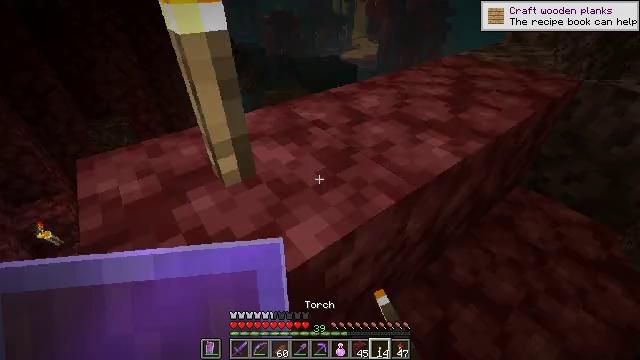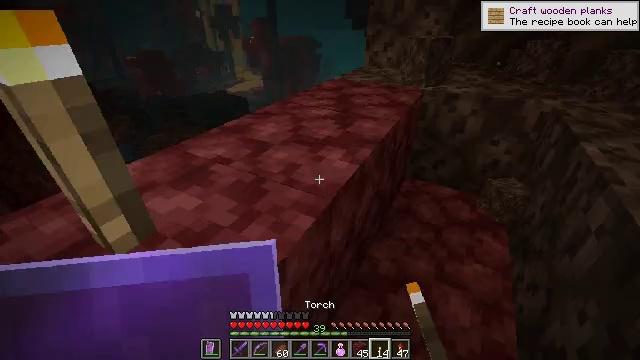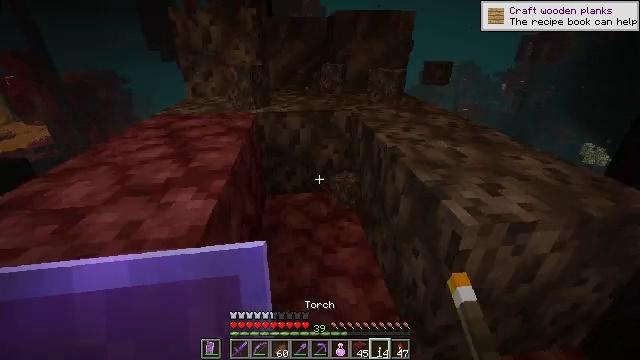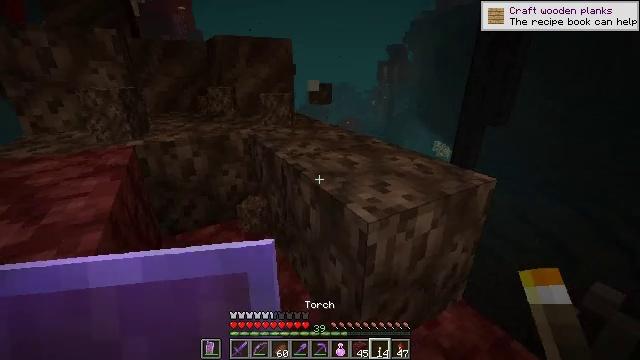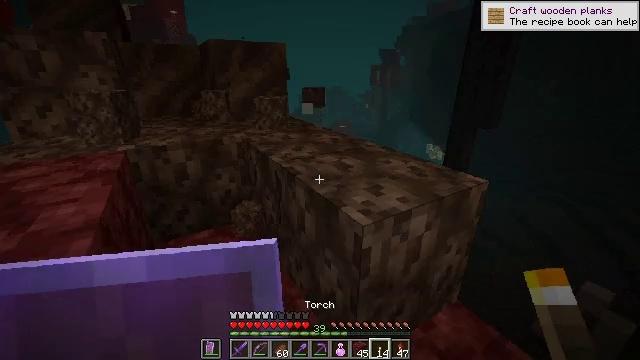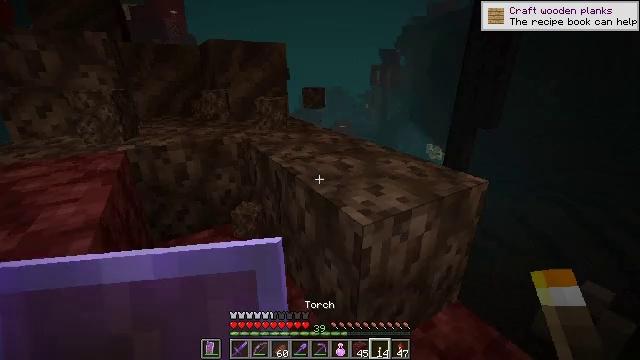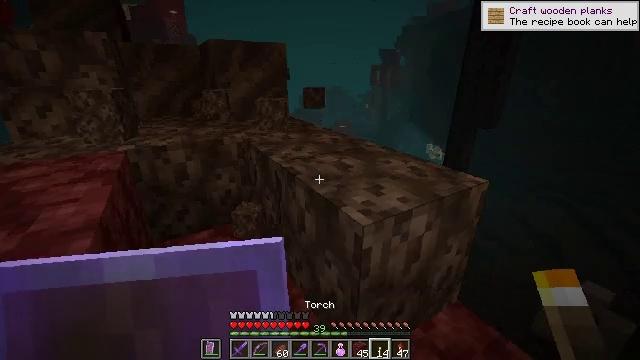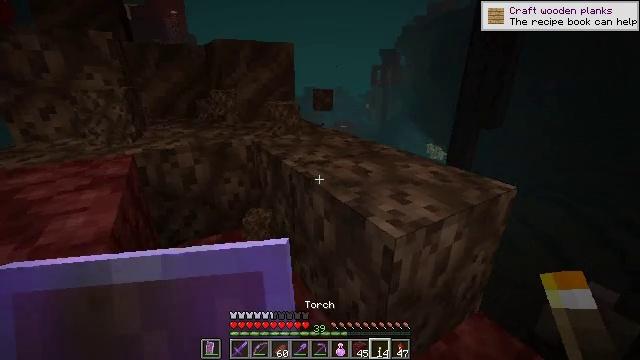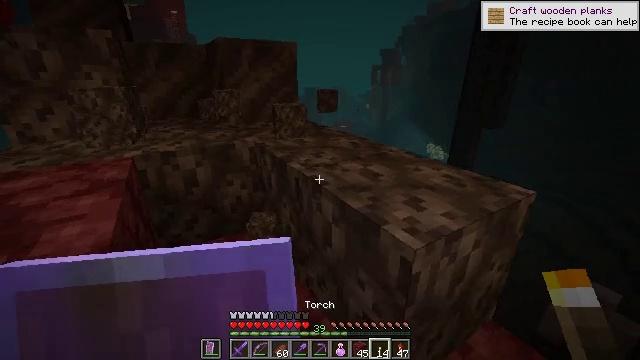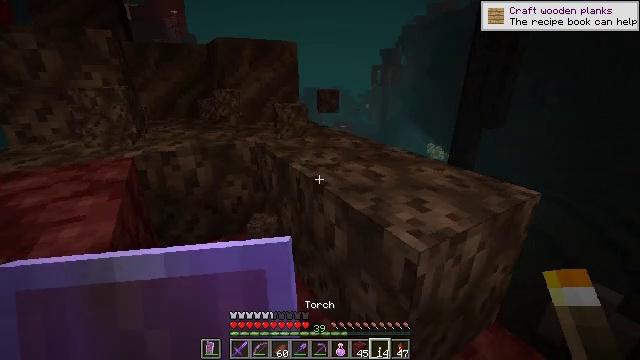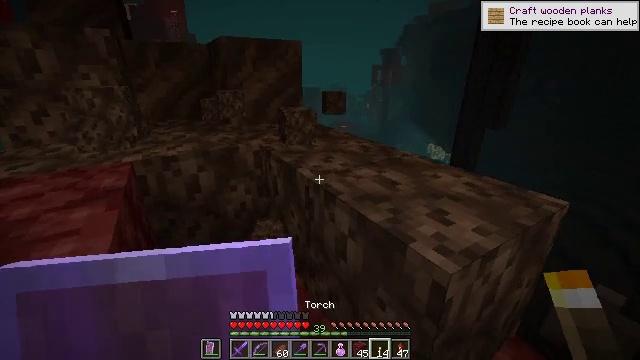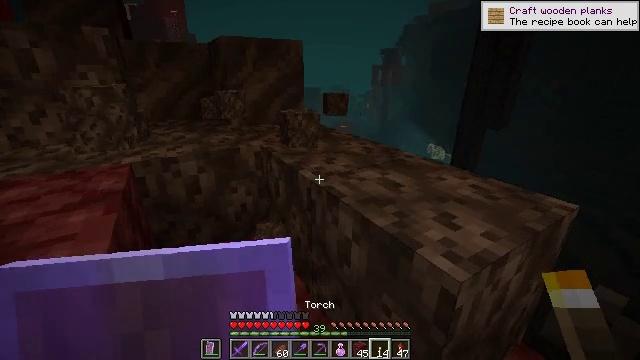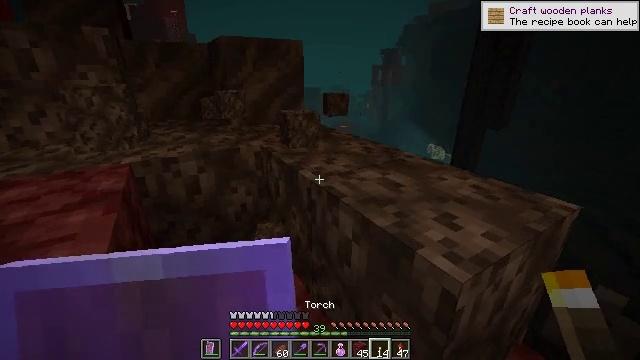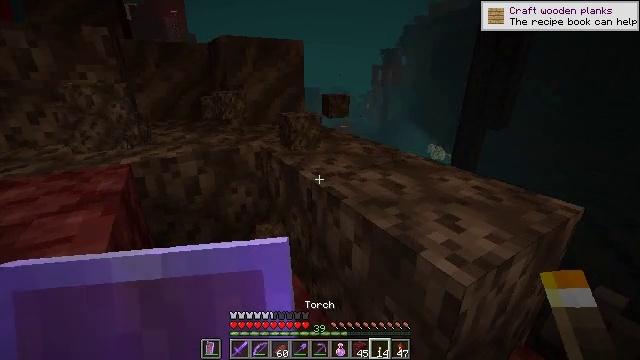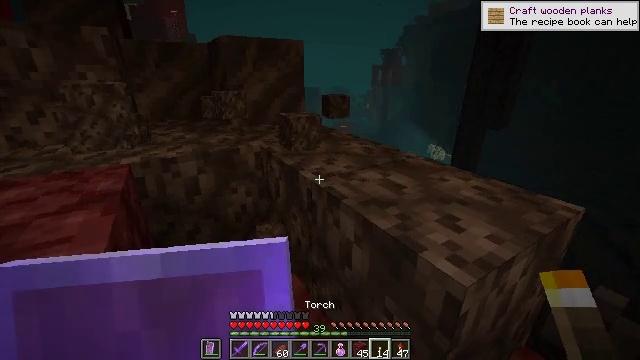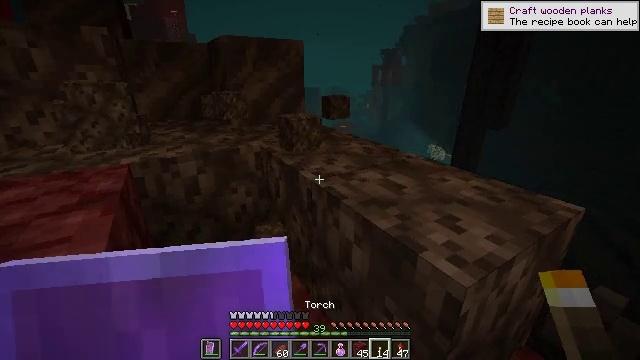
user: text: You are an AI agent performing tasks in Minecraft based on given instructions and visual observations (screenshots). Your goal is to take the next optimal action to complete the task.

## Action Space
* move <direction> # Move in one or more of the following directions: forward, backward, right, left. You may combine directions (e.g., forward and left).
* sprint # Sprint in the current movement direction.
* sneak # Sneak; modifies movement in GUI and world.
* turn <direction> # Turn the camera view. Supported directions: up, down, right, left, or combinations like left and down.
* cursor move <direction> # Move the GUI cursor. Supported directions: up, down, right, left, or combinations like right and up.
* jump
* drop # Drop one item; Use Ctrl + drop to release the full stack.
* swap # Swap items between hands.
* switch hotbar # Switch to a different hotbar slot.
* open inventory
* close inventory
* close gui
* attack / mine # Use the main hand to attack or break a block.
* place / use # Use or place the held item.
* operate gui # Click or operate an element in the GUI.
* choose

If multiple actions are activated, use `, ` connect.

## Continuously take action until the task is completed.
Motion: motion action
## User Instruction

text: Gather soul sand from the Nether.
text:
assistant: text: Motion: turn right and up
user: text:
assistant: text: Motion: turn right and up
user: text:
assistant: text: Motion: turn right and up
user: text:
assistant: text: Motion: turn right
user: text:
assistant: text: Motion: no_op
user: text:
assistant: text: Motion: move left
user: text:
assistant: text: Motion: move left
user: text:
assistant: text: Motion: move left
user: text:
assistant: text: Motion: move left
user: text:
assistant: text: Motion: no_op
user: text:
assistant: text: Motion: no_op
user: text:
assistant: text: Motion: no_op
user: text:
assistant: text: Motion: no_op
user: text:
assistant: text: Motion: no_op
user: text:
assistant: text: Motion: no_op
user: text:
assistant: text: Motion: sneak
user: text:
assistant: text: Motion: sneak
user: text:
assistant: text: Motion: sneak
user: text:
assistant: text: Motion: sneak
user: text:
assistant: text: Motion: sneak
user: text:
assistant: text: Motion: sneak
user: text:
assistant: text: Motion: sneak
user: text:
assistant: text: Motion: sneak
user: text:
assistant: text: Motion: sneak
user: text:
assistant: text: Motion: sneak
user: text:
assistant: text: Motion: sneak, turn right
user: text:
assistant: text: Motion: sneak, turn right
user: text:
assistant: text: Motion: sneak
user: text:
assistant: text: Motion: sneak
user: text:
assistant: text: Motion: move forward, sneak